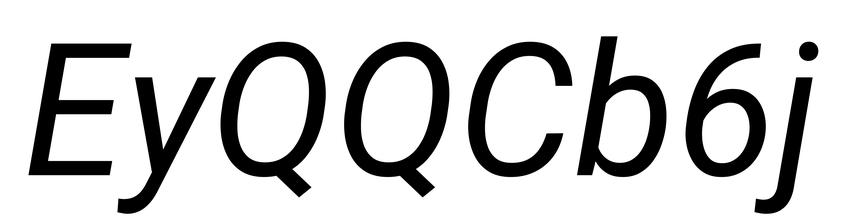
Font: Roboto-Italic_Italic